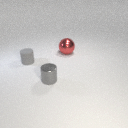
large red metal sphere to the right of small gray metal cylinder